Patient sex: M
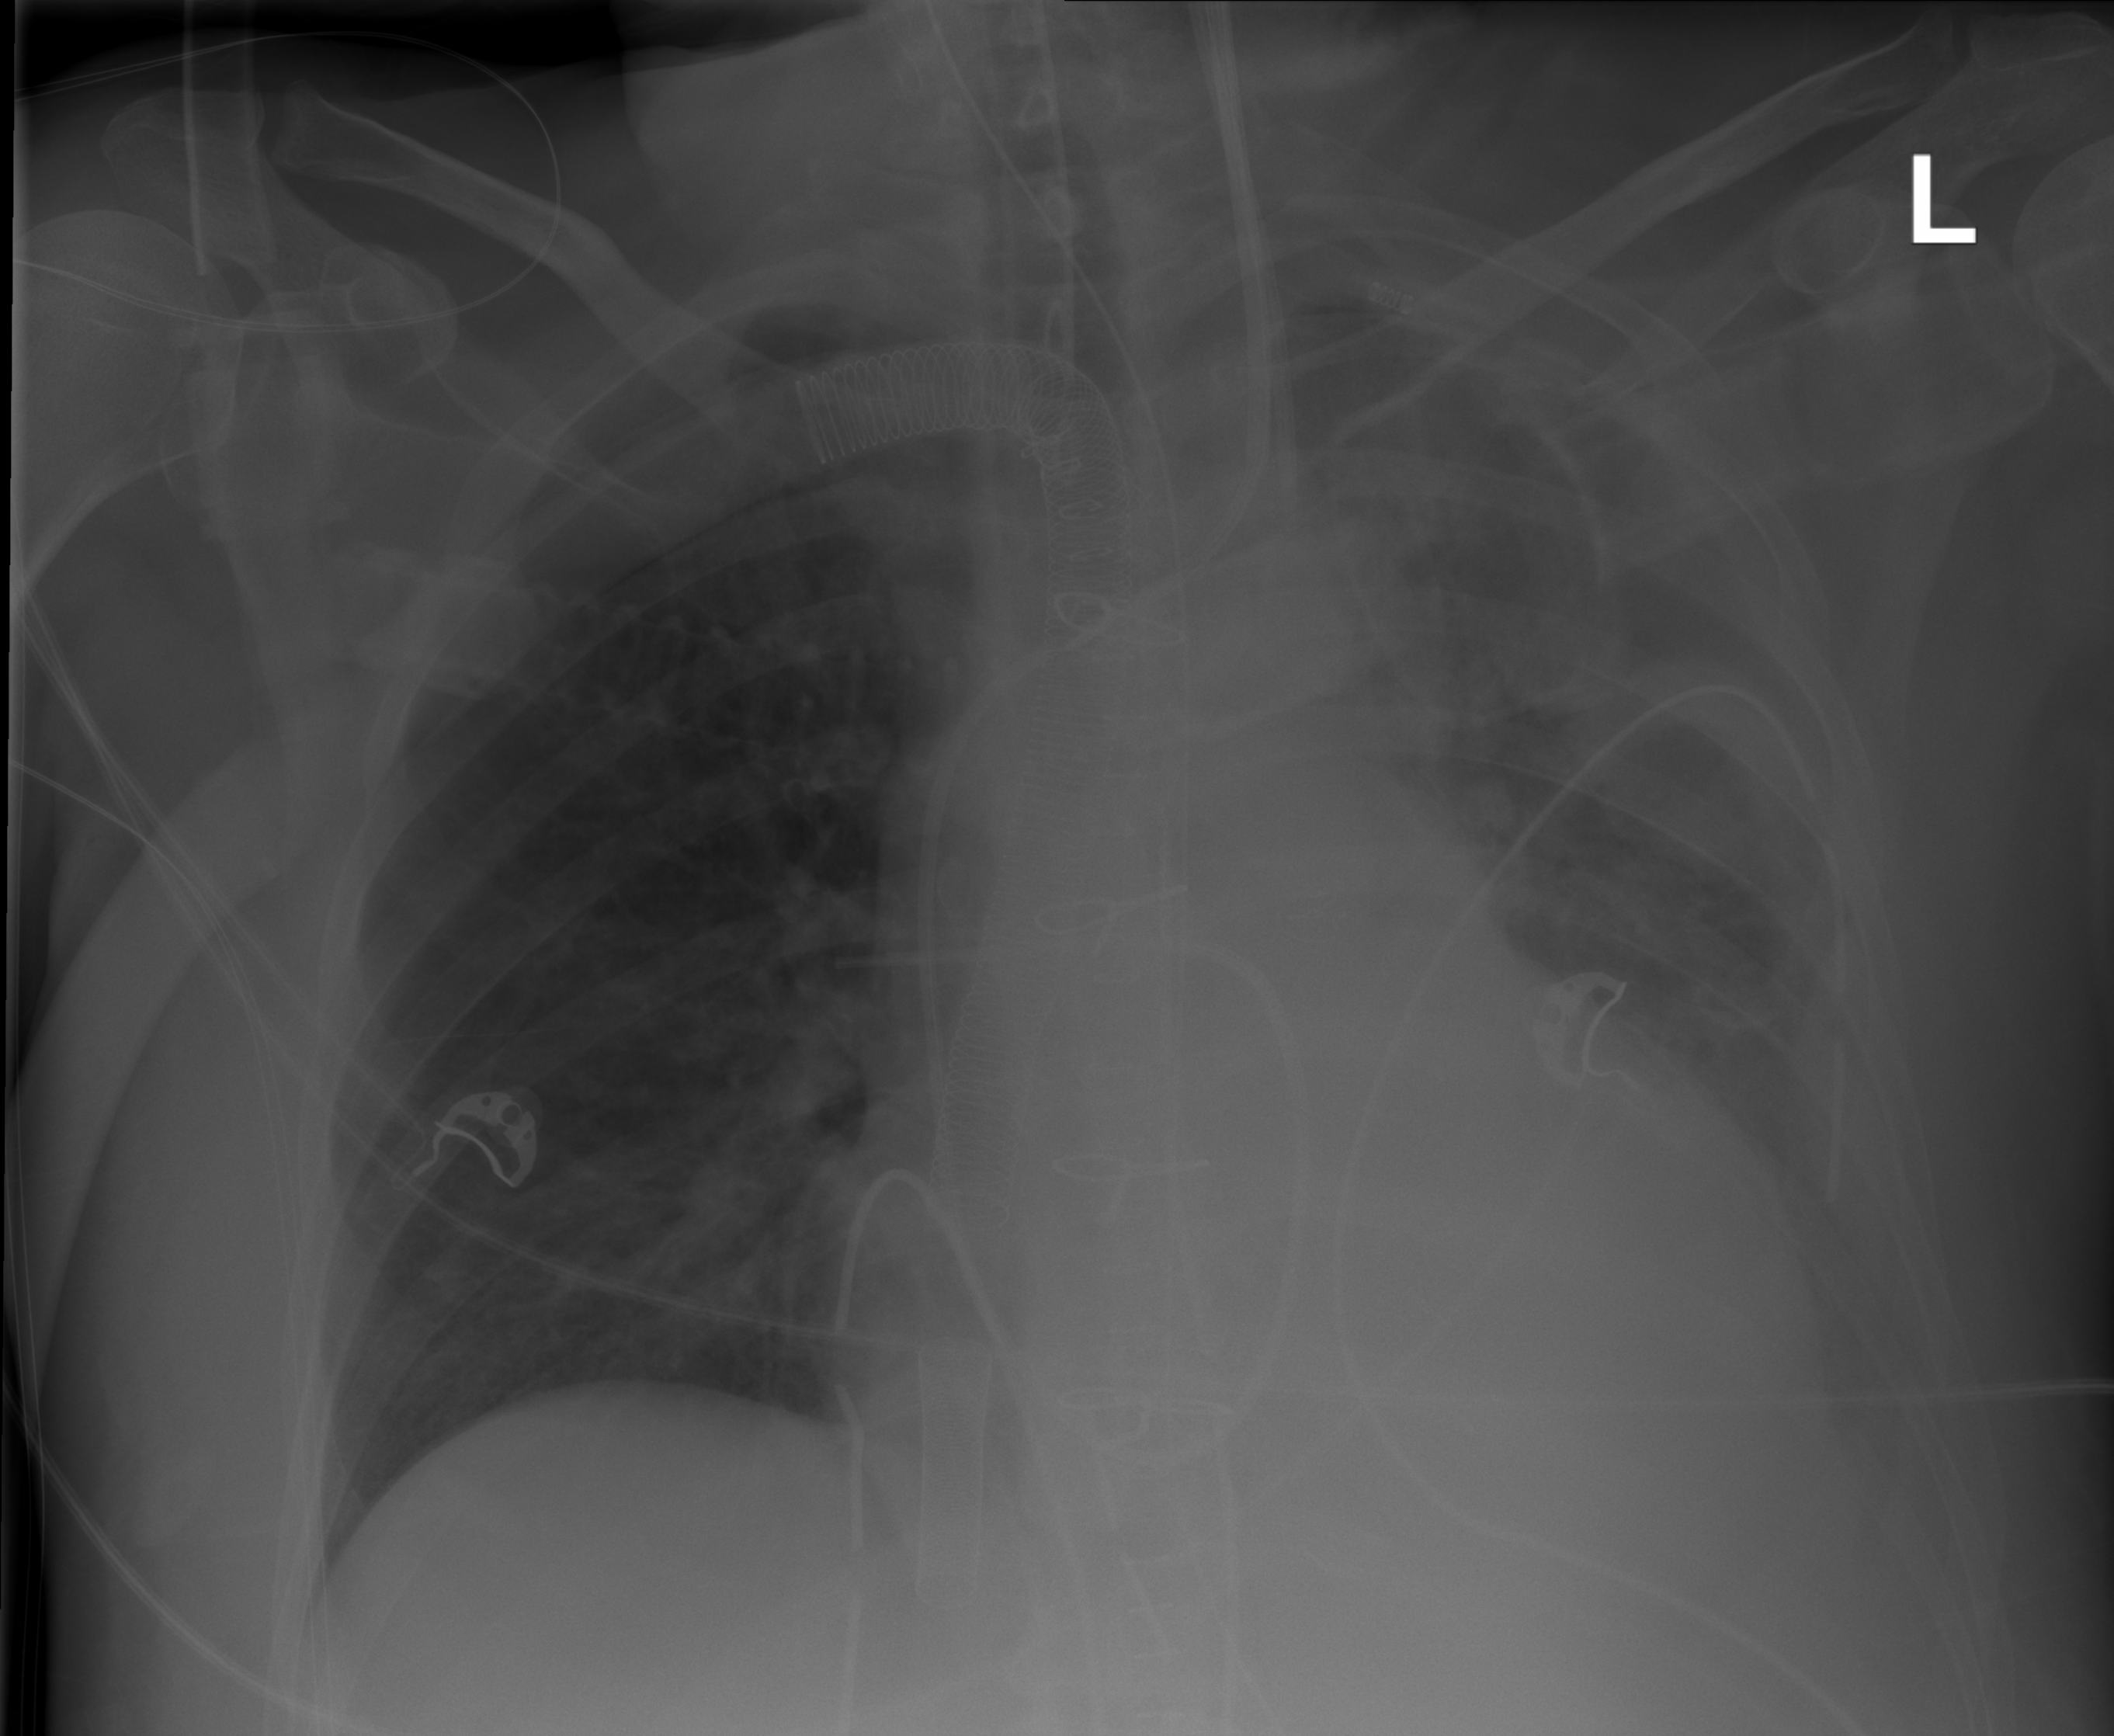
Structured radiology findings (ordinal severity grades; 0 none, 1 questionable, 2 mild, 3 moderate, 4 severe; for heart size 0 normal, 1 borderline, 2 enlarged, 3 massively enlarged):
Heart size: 2
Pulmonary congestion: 0
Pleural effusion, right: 0
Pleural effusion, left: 3
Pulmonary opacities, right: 0
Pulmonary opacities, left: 2
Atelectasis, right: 0
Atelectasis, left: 3